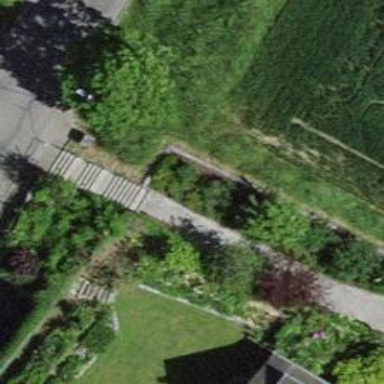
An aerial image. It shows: Bench for seating.